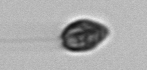
Label: Pseudochattonella_farcimen